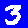
Digit: 3